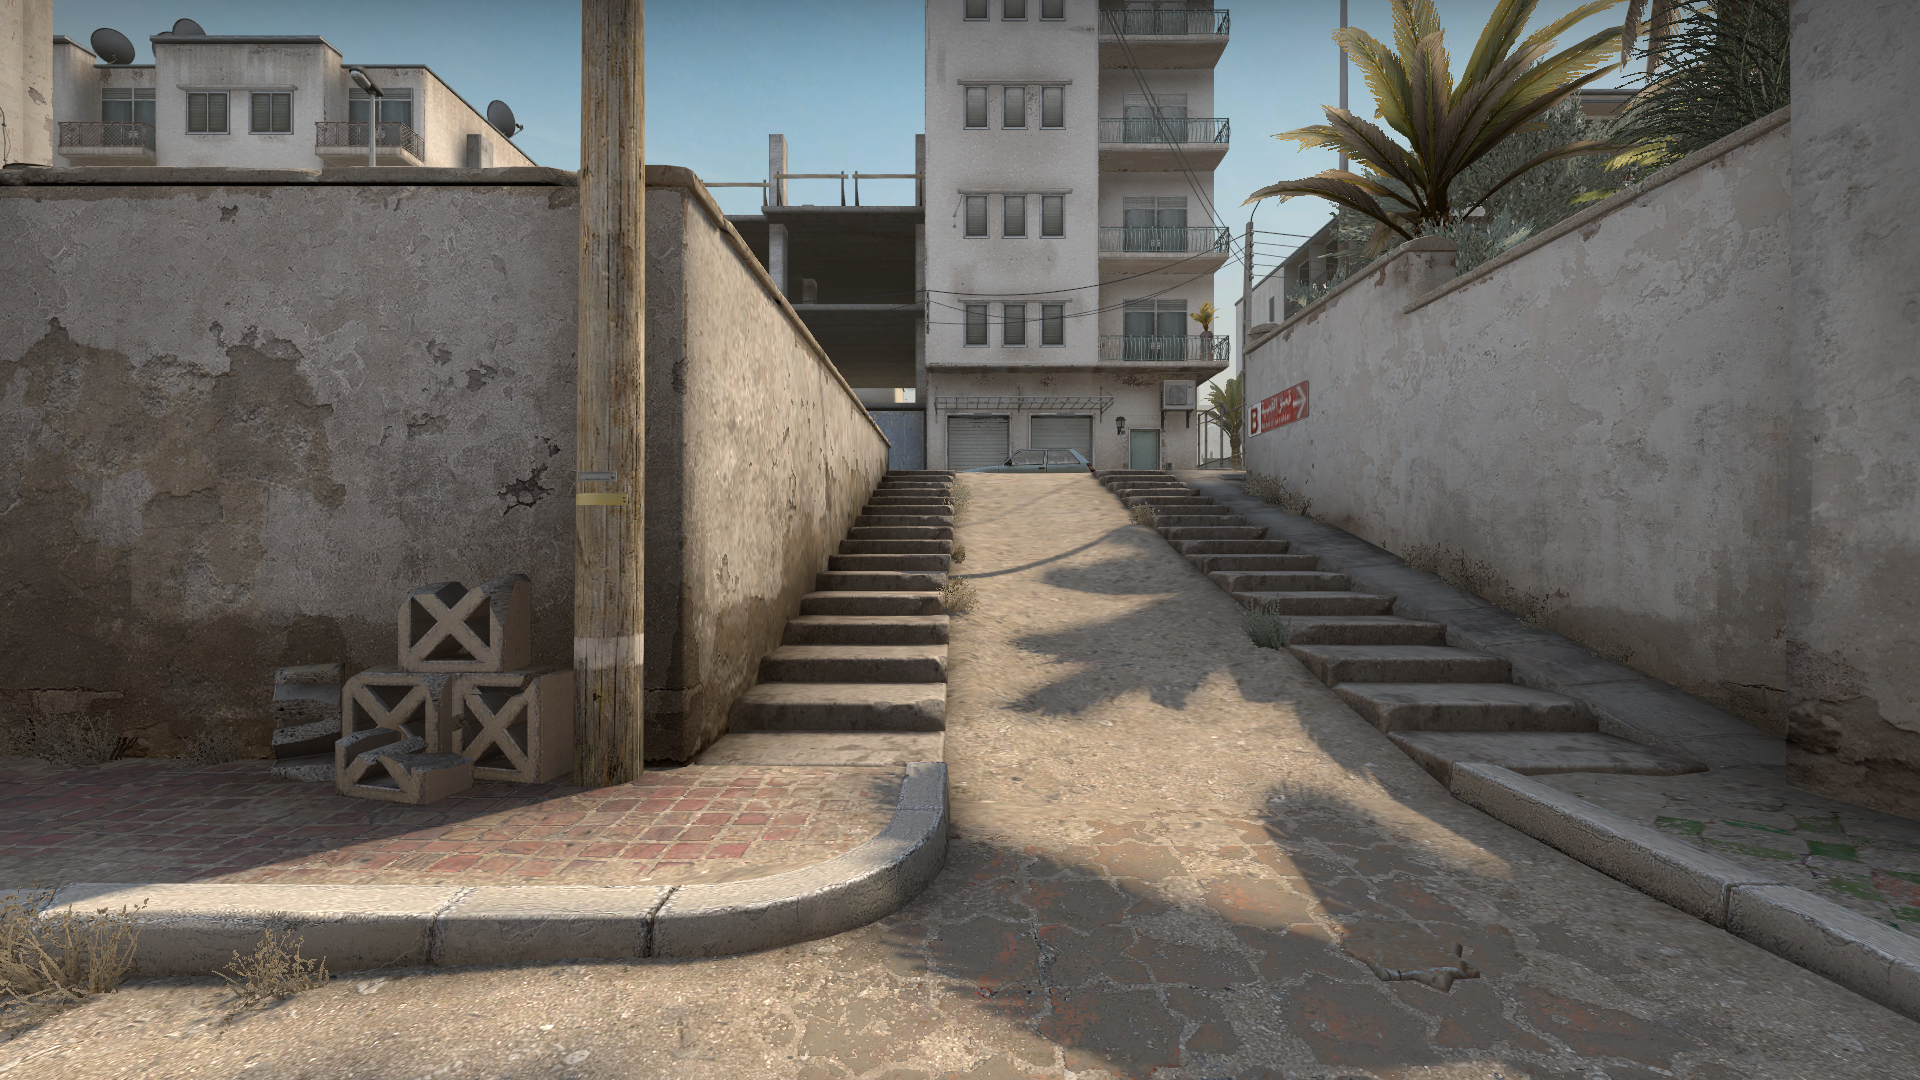
Map: de_dust2